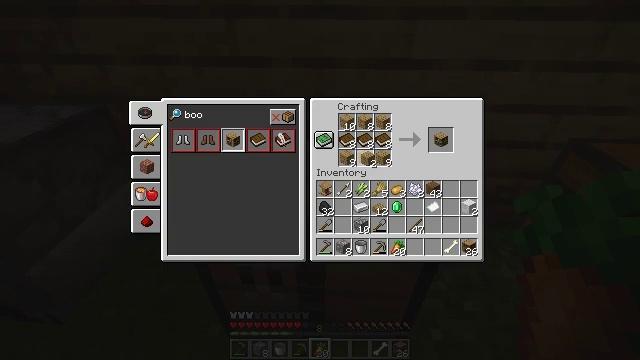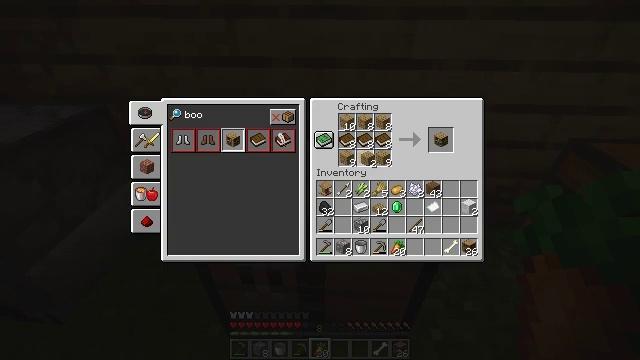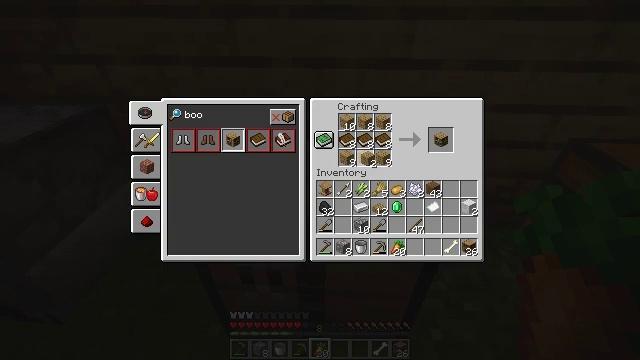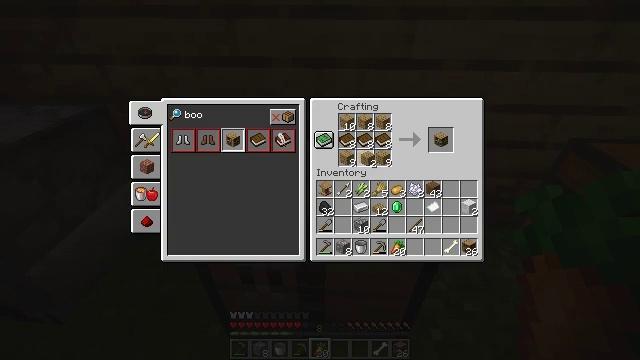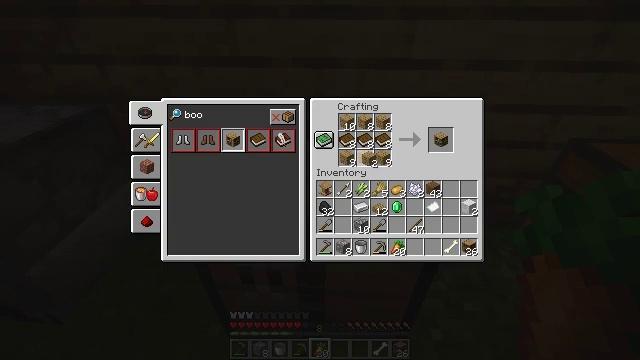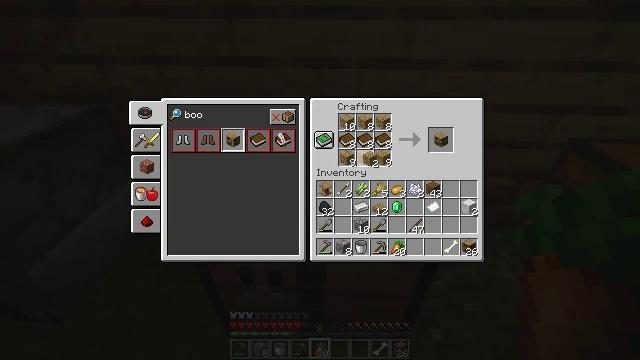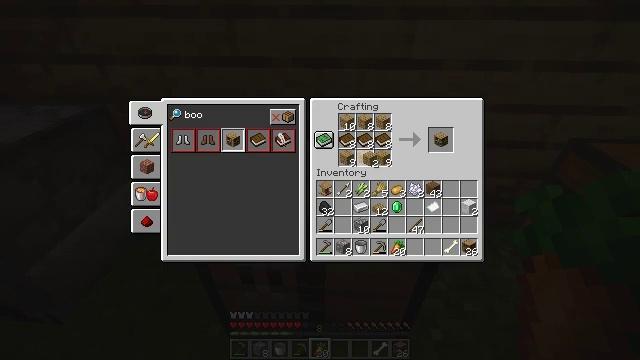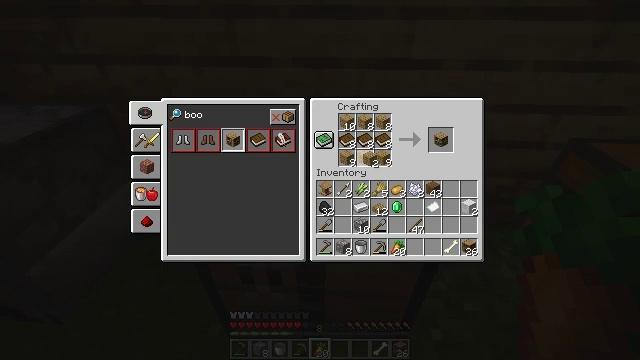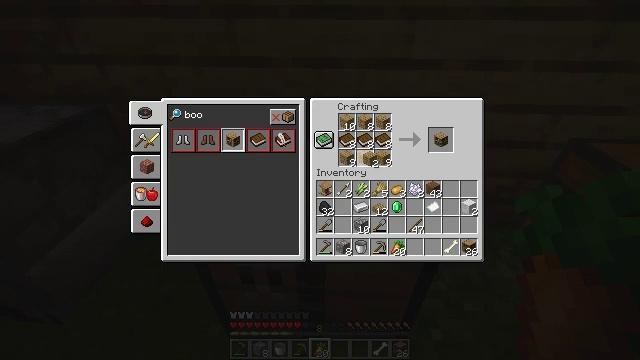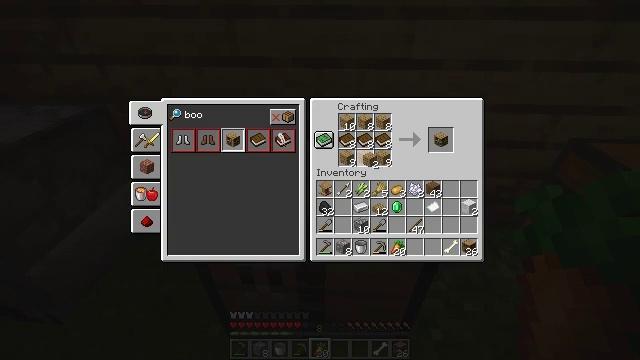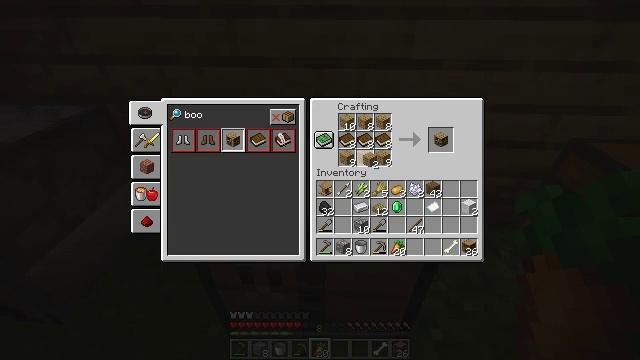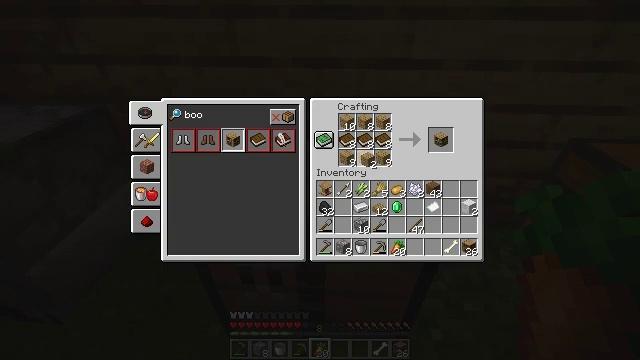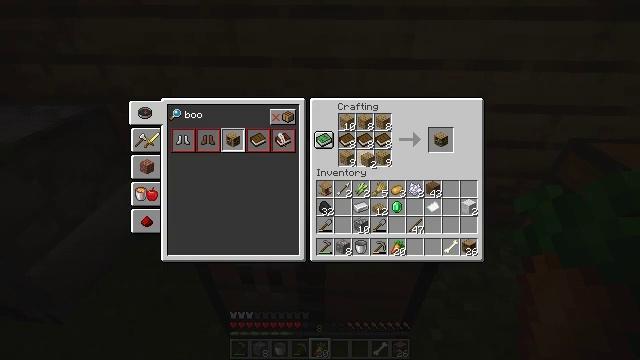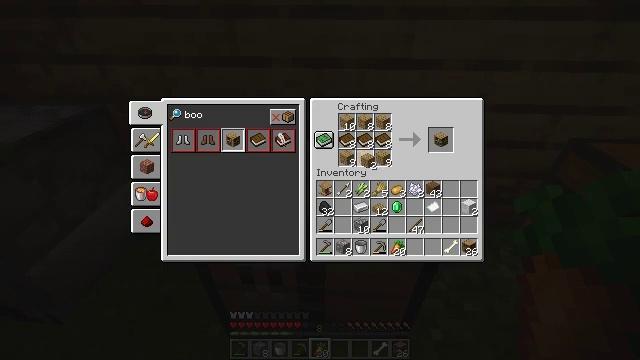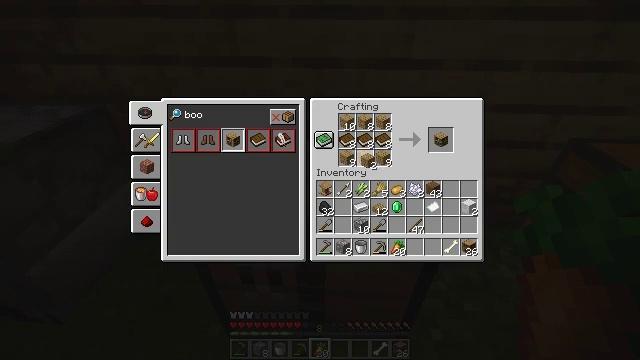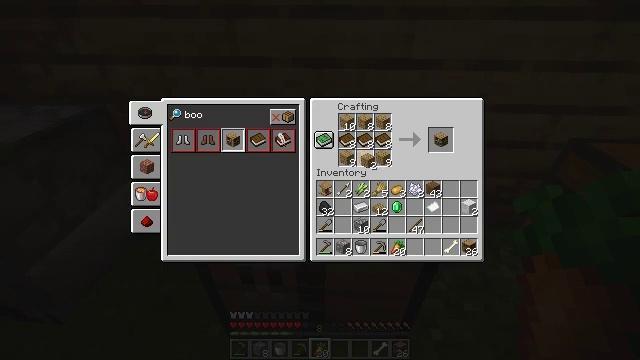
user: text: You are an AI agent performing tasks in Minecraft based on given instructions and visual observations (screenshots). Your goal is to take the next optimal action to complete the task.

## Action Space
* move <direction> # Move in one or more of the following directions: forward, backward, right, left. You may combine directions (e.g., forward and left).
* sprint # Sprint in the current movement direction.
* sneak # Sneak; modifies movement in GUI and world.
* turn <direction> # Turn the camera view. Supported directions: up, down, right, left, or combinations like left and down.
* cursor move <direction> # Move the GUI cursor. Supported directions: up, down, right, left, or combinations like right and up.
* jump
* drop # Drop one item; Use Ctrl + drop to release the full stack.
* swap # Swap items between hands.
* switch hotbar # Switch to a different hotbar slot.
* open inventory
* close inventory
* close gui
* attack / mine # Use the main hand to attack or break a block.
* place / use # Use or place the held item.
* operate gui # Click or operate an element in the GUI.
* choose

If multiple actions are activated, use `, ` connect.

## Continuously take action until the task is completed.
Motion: motion action
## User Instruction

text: Use the crafting table to make a bookshelf.
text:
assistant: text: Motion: no_op
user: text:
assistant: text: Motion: no_op
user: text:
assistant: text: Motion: no_op
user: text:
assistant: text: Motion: no_op
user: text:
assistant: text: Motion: no_op
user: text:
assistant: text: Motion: no_op
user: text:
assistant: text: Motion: no_op
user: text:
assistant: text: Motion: no_op
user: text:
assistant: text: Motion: no_op
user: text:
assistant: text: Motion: no_op
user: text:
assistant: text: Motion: no_op
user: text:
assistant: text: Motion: no_op
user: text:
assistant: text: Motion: choose
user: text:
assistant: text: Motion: choose
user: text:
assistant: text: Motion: choose
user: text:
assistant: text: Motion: no_op
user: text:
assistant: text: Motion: no_op
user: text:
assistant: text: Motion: no_op
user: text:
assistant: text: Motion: no_op
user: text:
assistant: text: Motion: cursor move right
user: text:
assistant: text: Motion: cursor move right and down
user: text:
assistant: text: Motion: cursor move right and down
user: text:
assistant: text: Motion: no_op
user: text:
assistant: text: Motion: cursor move right
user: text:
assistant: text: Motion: no_op
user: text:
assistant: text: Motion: cursor move down
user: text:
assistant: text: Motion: no_op
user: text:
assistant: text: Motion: no_op
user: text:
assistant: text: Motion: no_op
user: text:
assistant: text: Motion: no_op